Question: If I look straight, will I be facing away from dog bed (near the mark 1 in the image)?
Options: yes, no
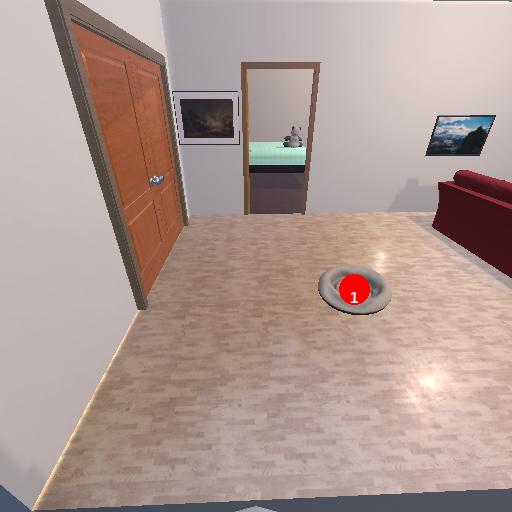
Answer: yes